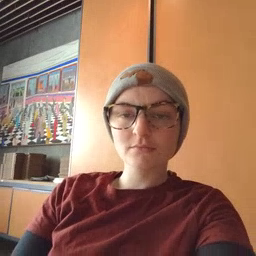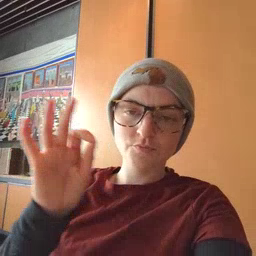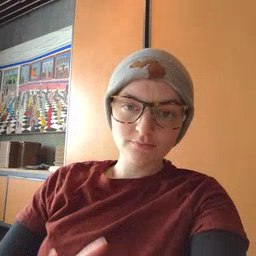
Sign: refrigerator